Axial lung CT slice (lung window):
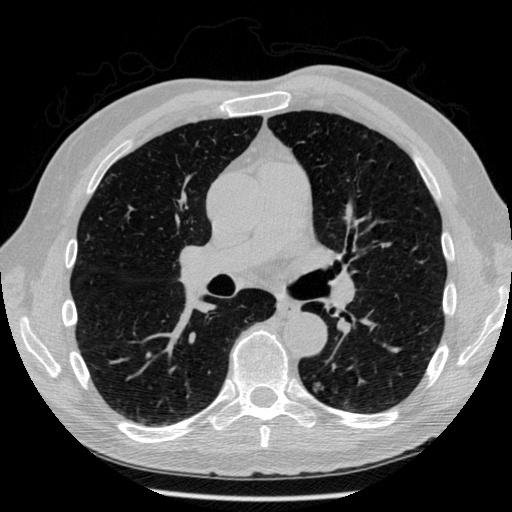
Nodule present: yes
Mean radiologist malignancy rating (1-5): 2